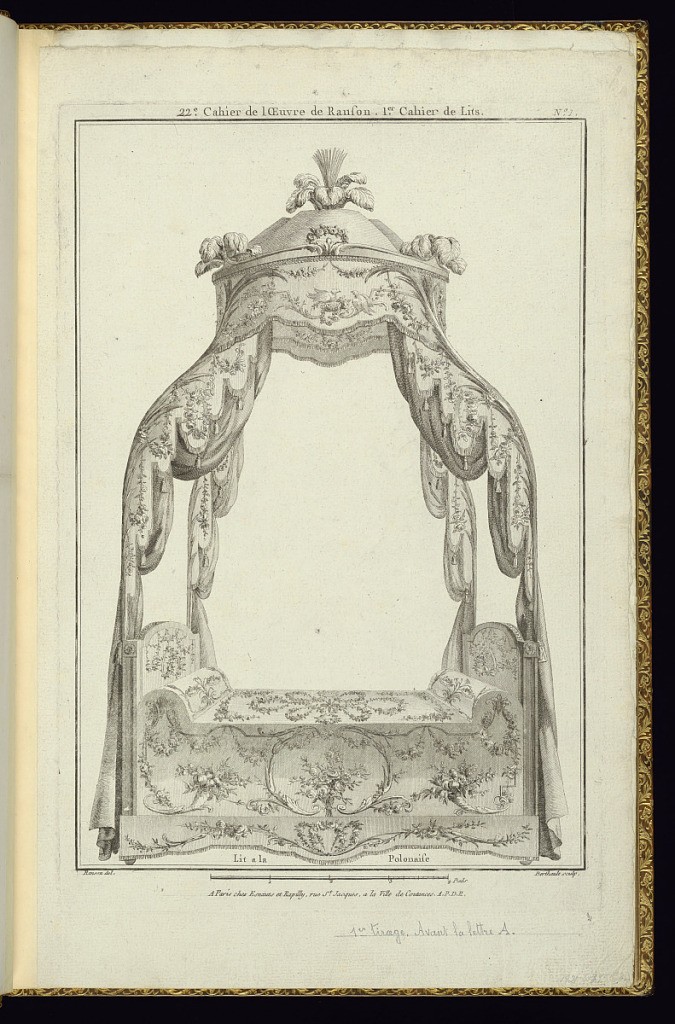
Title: Title Page
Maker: Pierre Ranson, French, 1736–1786
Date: late 18th century
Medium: Etching and engraving on laid paper
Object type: Print
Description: Title page for a series of bed designs featuring a design for a canopy bed (view from the side) with upholstered headboard and footboard of the same heights. The posts bending inwards to support a smaller crown canopy above, topped with feather finials. The bed linen is decorated with flowers, scrolling leaves, cornucopia of flowers and fruit, rosettes, festoons of flowers, and birds. The bed curtains are scalloped with passementerie and tassels. The plate is titled, numbered, and signed. A scale below.